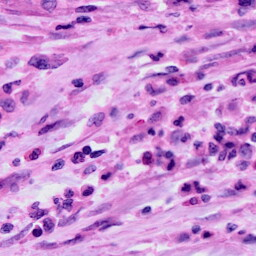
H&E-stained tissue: Cervix